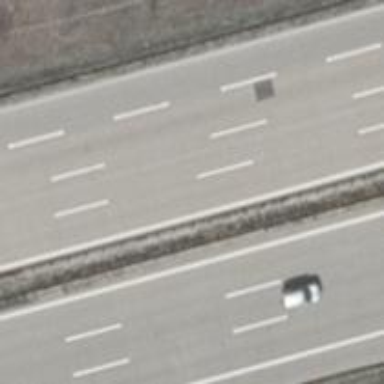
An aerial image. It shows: Concrete motorway.